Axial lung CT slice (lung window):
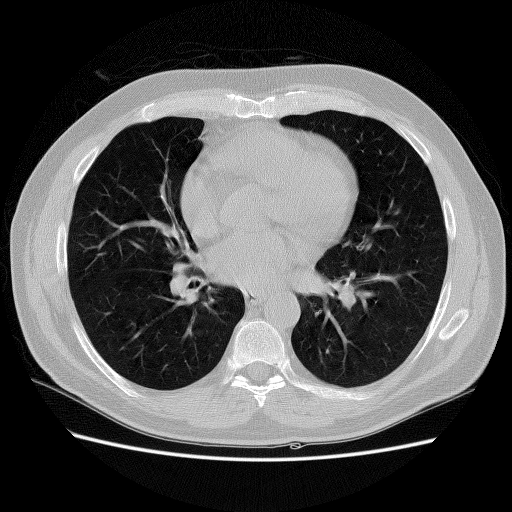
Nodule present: no